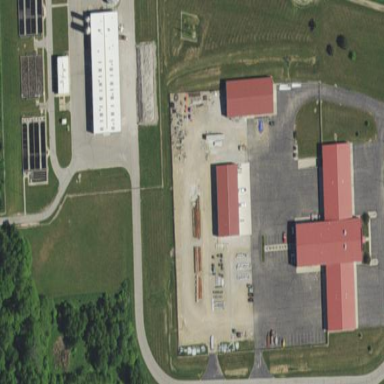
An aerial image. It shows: Utility area.